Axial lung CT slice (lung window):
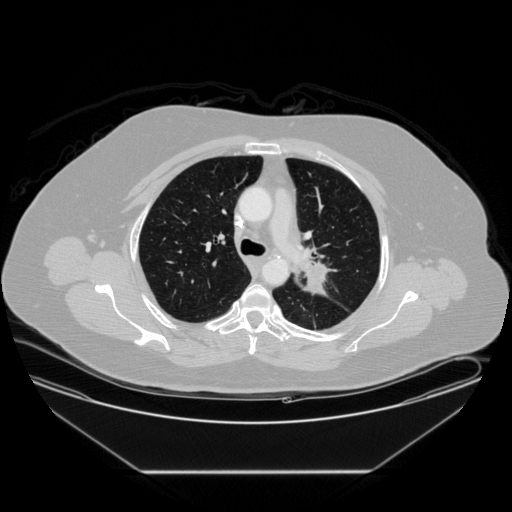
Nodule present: yes
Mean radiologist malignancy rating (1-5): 5